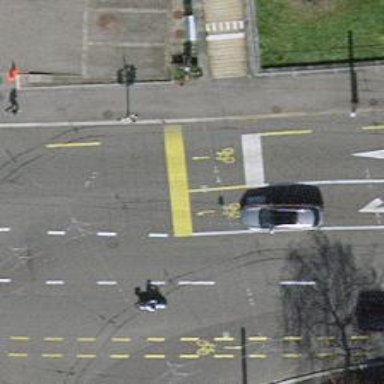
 there is sidewalk with asphalt surface and lane for cyclists. Overhead trolley wires can be seen along the road."